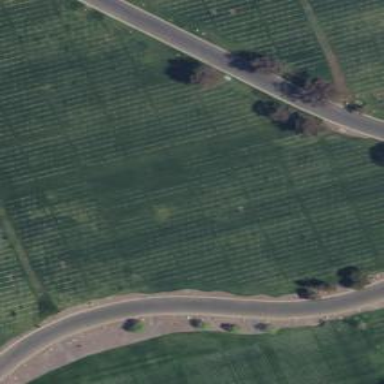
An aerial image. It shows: Grave yard.